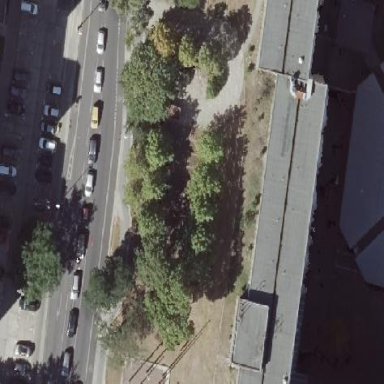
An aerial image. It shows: Parking area.